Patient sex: F
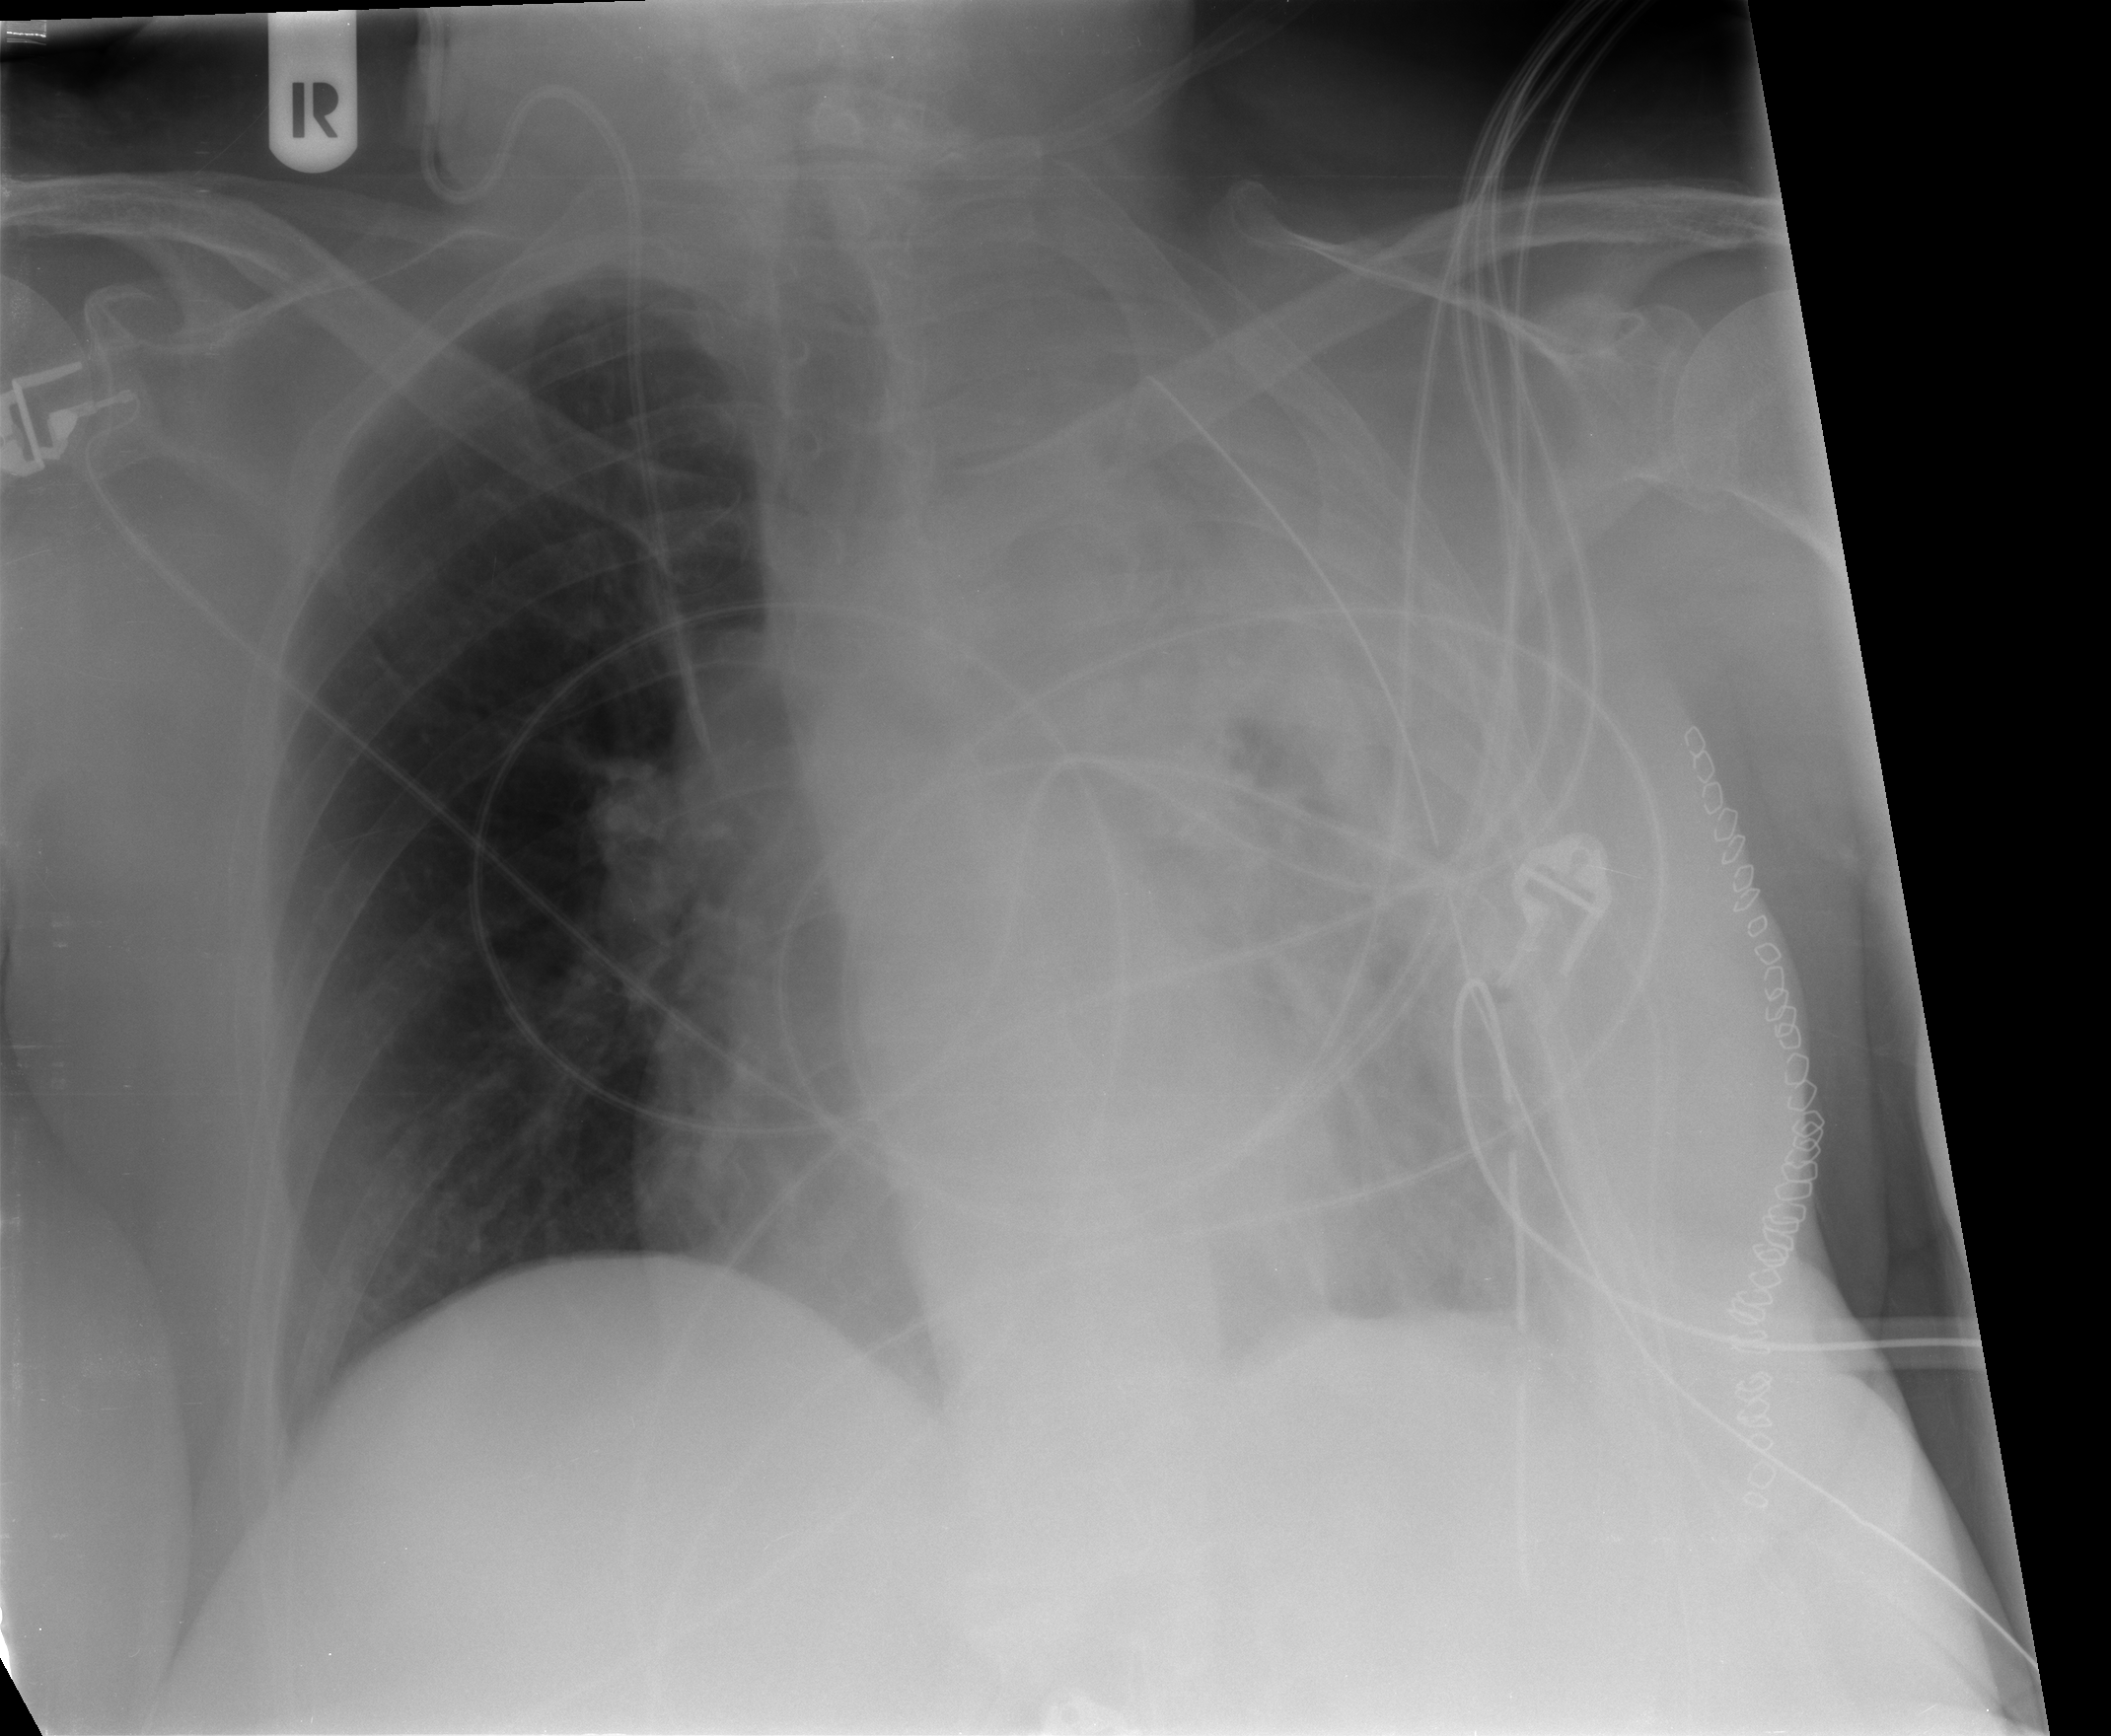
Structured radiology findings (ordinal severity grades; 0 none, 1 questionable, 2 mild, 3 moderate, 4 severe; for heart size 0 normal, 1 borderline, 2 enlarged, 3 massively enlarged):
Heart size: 0
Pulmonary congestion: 0
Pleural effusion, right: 0
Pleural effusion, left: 2
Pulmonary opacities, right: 0
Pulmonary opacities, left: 3
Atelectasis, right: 0
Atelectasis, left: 3